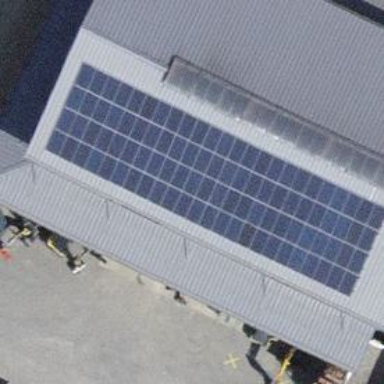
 consisting of solar photovoltaic panels."